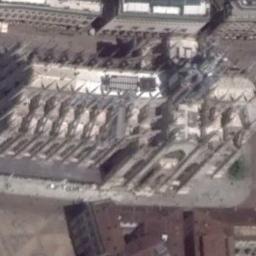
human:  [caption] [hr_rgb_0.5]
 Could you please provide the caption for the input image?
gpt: The church is a gothic church and other buildings are next to it .

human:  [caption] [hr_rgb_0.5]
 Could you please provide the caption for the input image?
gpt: This is a church, Made up of many small houses .

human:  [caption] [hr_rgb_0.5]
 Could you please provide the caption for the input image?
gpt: There is a church surrounded by some buildings .

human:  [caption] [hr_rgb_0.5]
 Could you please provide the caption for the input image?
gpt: A cathedral with a brown roof and many buildings around the church .

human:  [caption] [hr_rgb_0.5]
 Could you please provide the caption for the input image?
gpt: There are numerous buildings next to the church .